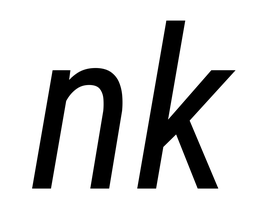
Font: Roboto-Italic_Condensed_Italic